Field crop: maize
Growth stage: 2
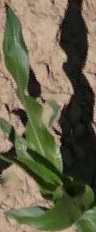
Species: maize